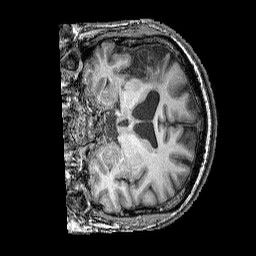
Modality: T1w
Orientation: coronal
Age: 41
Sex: male
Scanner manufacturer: siemens
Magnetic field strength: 3 T
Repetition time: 2.25 s
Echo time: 0.00411 s